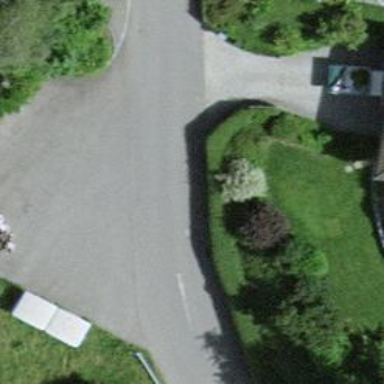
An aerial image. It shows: Hedge acting as barrier.